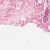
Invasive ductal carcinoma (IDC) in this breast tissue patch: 0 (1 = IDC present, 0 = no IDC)